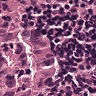
Metastatic tissue present: yes